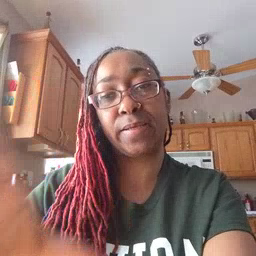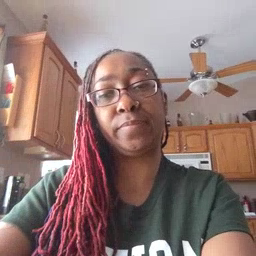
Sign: hate